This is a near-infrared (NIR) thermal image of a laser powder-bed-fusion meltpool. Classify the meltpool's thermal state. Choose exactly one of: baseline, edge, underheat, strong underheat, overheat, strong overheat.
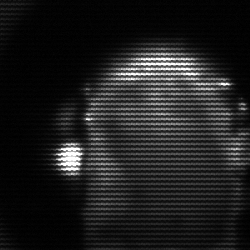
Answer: baseline